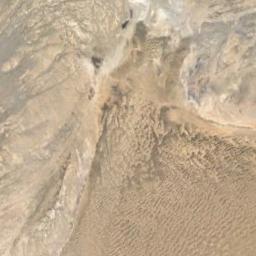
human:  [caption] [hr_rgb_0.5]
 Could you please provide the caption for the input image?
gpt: The  light yellow desert covers the brown bare land with wavy stripes .

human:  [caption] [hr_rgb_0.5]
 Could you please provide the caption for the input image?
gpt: The desert has yellow sand and some sand ripples and the desert terrain is rugged .

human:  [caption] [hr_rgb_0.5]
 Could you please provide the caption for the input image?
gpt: The white desert is next to the bare land .

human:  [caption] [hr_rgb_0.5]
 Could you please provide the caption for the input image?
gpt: There are some bare rocks in this desert .

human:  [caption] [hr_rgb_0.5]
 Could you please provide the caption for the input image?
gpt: A desert covered with sand and some bare land .